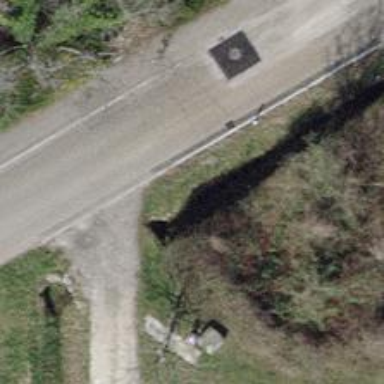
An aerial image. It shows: Culvert tunnel passing through ditch.